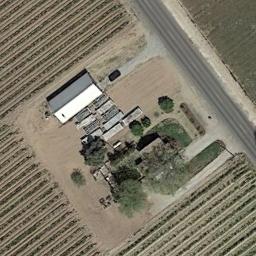
Label: residential